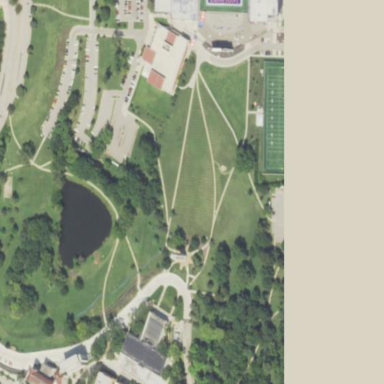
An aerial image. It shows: Park.